Question: I have an issue where when I run my web app from VS2013 it gives me one date format and when I address it deployed on Azure it gives me a completely different date format.
Here is an example:
top: running on Azure; bottom: running locally from VS
<URL>

This happens when using Canadian (en-CA) culture in the browser.
Before appearing on the UI, they are delivered as strings into custom element attributes together with all the other data, then parsed by jquery.
The relevant code in the model looks like this:
'''
dynamic dynEffectiveStartDate
if (blah blah)
{
dynEffectiveStartDate = object.EffectiveStartDate.Value.ToString("MM/dd/yyyy");
}
else
{
dynEffectiveStartDate = DateTime.Today.ToString("MM/dd/yyyy");
}
var dataStruct = new
{
StartDate = dynEffectiveStartDate,
EndDate = dynEffectiveEndDate,
SomeStuff = anotherImportantDataString,
DataStore = someMoreImportantData
};
...
someObject.serializedData = javascriptserializer.Serialize(dataStruct);
...
'''
Later I use in the UI to deliver the current value to the appropriate editor, but it collapses because there are dashes instead of slashes. Normally I would use to format dates in the UI for the user and then use ("getDate") and when recording it back into a custom attribute before post.
So even when browser shows 31/12/2014 for Englishmen or Australians, I still post 12/31/2014 back to my controller.
en-CA culture code, however, does one thing locally and a different thing remotely. So far as I know, returns format "MM-dd-yyyy", which is vexing, because I need to parse it into a real date later on. There's no knowing whether it will start spitting out "dd-mm-yyyy" or "yyyy/mm/dd" if someone in China or wherever else uses the application.
How can I make sure that the back end delivers the date format I tell it to?
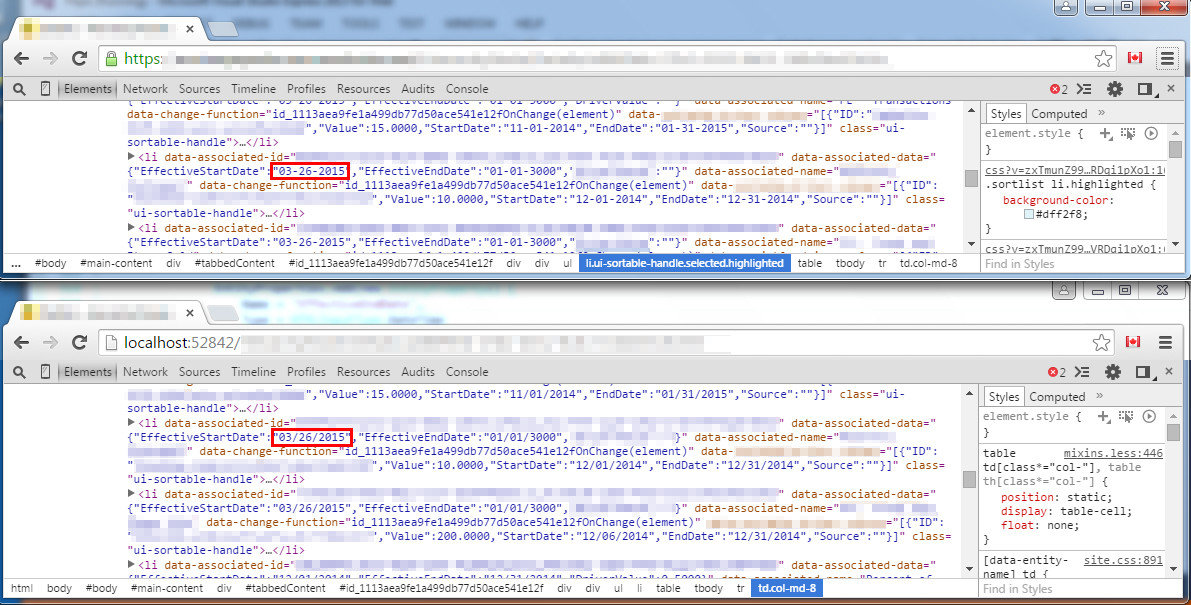
Answer: there are multiple problems here which i can think of
1. 'DateTime.Now' - this will give you different results depending upon where you deploy it to. To overcome this problem save the timezone in some resource file OR static settings inside your code and then use 'DateTime.UtcNow.Add(*/the time zone difference*/)'
2. You should be using the overload of DateTime.ToString(string, culture) <URL>'
3. Using a culture dependent format to send the data to the UI in json. <URL>
4. Sending culture dependent datetime to the UI. Just a suggestion what i do in my projects is that i send UTC time(<URL>